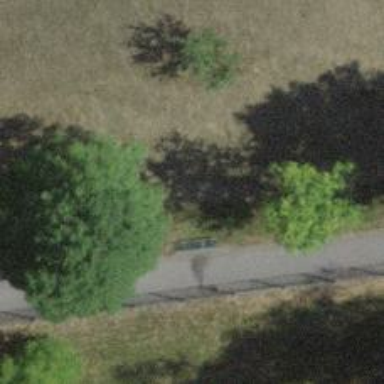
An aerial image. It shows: Bench for seating.